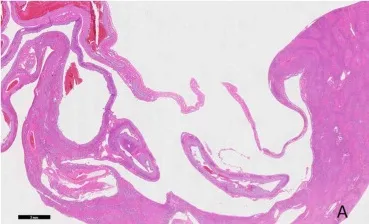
Photomicrographs of hepatic vascular hamartoma in an 8-month-old cat. (A) The hepatic mass is composed of multiple cystic-like structures containing blood, compressing the adjacent parenchyma, H&E stain, bar = 2 mm.
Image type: pathology (h&e)